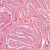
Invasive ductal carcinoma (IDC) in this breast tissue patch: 0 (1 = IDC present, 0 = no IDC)